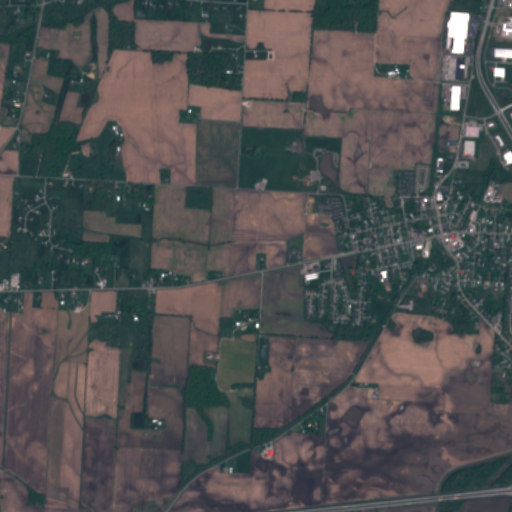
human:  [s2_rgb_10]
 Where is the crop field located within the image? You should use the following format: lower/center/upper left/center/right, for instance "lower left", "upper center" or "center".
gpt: The crop field is located in the upper left of the image.
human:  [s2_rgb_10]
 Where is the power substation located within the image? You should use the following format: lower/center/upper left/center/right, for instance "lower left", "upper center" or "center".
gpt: The power substation is located in the center right of the image.
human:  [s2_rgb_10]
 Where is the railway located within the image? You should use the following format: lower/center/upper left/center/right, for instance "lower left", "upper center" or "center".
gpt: The railway is located in the upper right of the image.
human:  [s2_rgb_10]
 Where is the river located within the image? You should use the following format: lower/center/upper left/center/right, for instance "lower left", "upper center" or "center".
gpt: The river is located in the lower right of the image.
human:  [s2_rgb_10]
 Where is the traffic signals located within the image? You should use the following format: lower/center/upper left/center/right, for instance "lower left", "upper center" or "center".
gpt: The traffic signals is located in the upper right of the image.
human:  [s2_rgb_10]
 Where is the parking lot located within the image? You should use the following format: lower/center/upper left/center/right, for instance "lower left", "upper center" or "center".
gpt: There is no parking lot in the image.